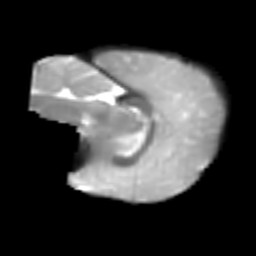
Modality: T2w
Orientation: sagittal
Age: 6
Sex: female
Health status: healthy